Aerial crown-view tile of a tropical tree (Barro Colorado Island, Panama), acquired 20250616:
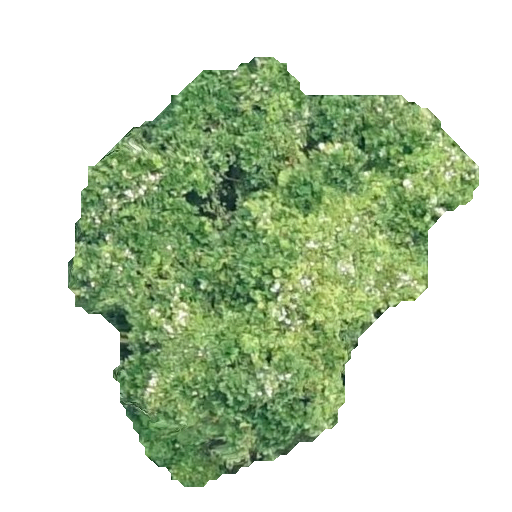
Species: Anacardium excelsum
GBIF accepted scientific name: Anacardium excelsum
Crown area: 160.34 m²